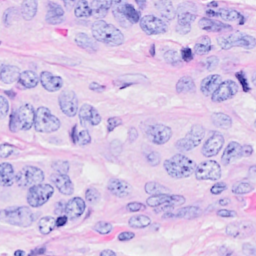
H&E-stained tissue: Breast